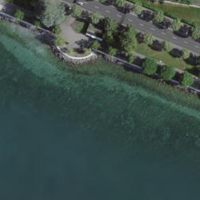
EUNIS habitat code: 57
Species observed at this site:
Bellis perennis
Hyacinthoides non-scripta
Colias croceus